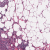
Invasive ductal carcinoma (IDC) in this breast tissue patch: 1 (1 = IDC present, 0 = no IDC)